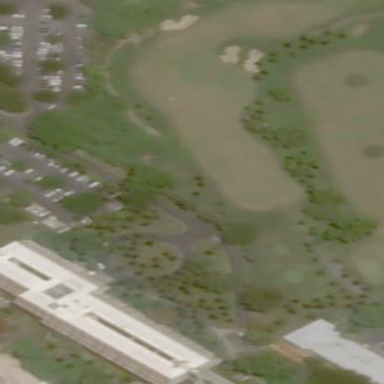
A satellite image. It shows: Golf fairway surrounded by grass.